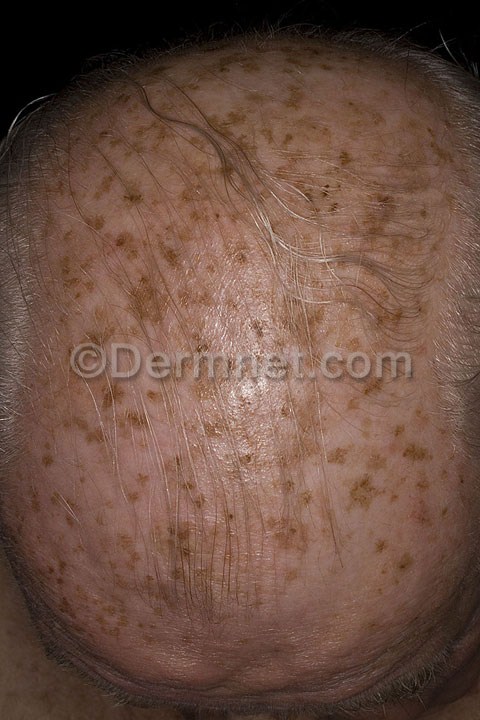
Disease: Light Diseases and Disorders of Pigmentation